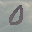
Label: 0